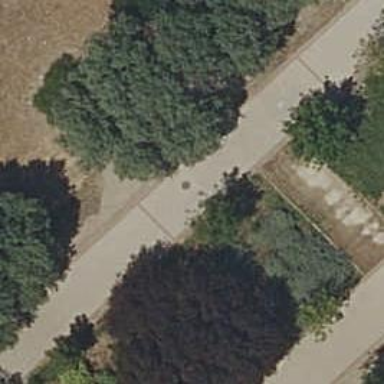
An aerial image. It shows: Footway made of paving stones.